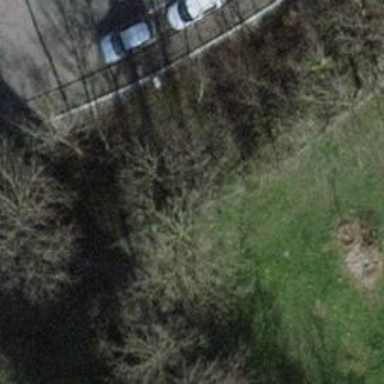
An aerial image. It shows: Set of steps on the road.